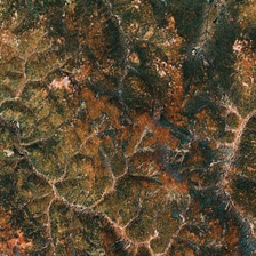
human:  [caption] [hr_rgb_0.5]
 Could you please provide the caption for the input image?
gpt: Look red on the hill.

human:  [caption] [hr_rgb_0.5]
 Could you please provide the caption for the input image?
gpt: The mountains are long.

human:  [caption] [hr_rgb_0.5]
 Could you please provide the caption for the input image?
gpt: The line is very large.

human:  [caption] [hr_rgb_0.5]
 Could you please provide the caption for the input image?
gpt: See red on the mountain.

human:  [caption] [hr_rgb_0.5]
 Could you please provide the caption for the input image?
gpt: to see a red on the hill.